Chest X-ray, PA view. Patient: 77 years old, sex F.
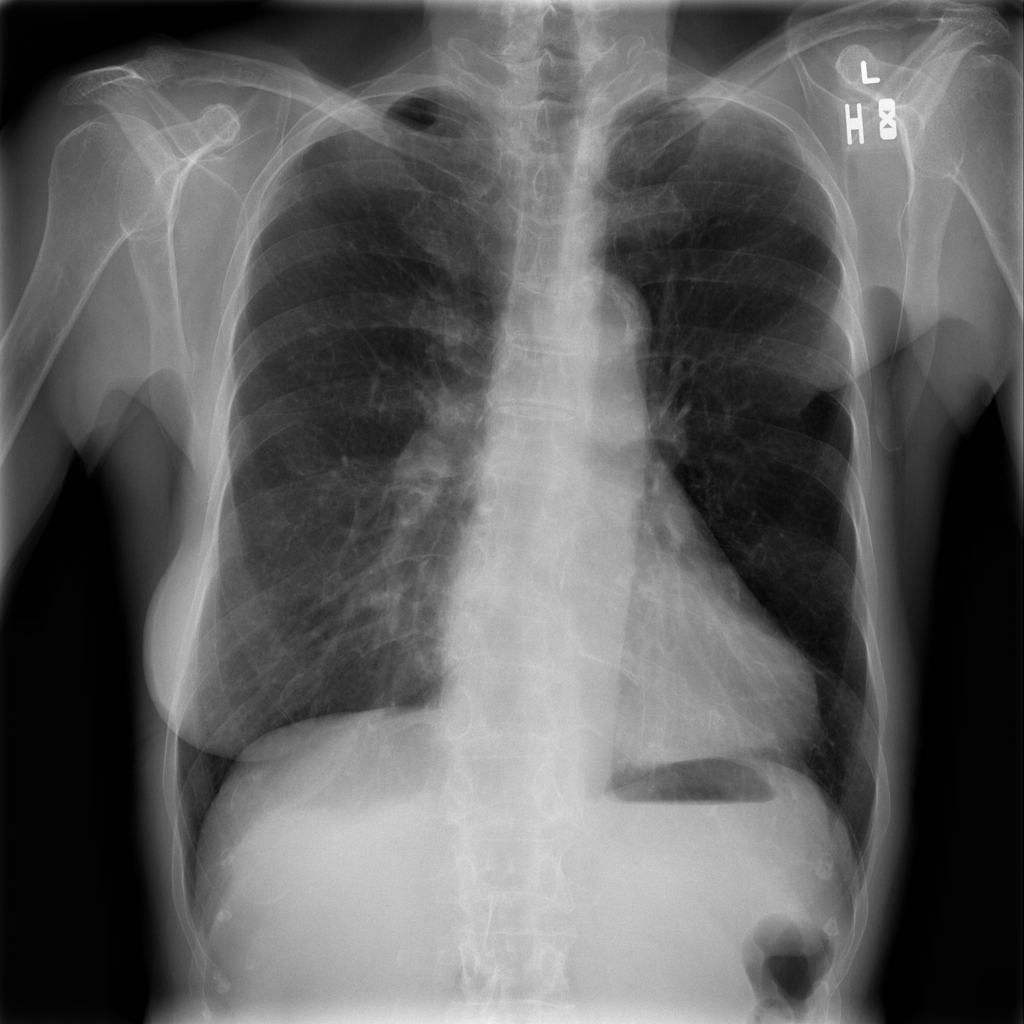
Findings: No Finding